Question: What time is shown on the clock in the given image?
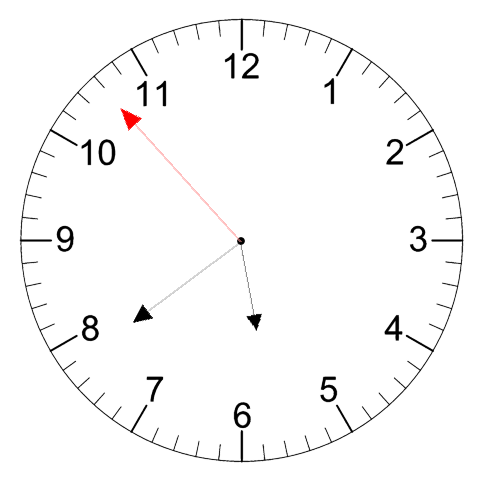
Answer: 05:38:53